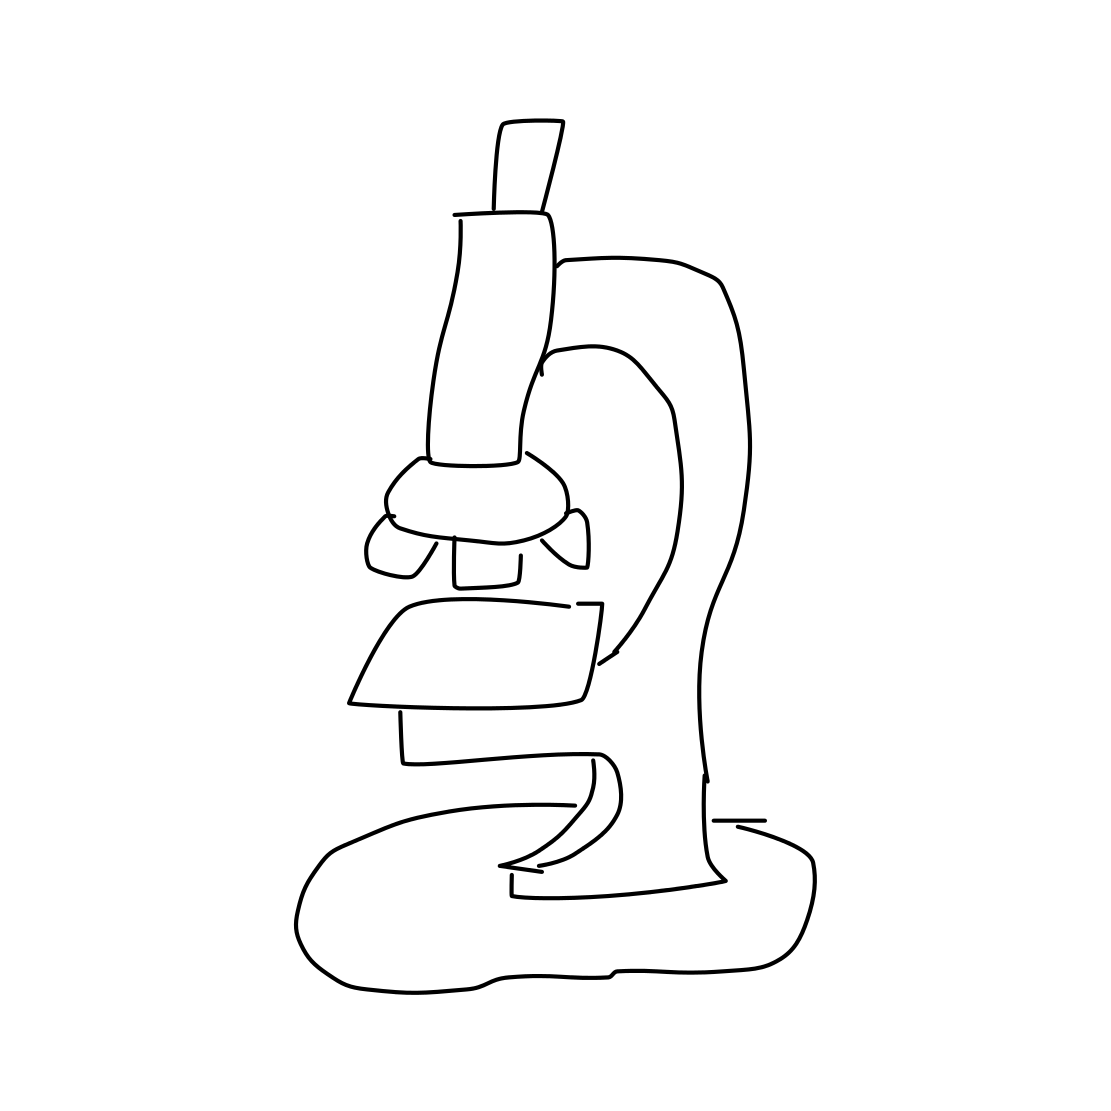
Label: microscope